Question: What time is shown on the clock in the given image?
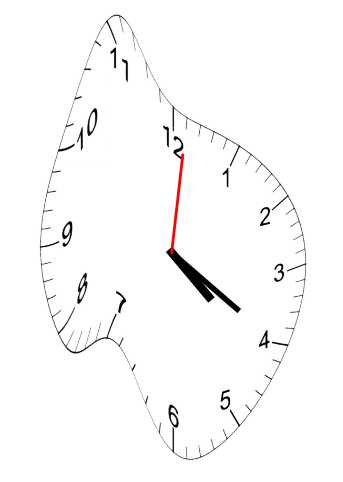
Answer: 04:20:01